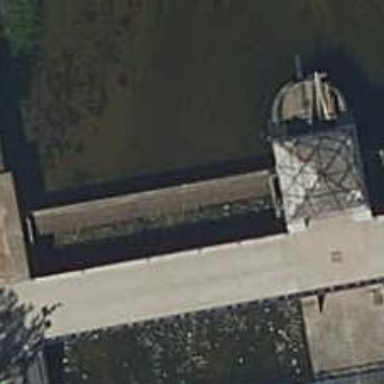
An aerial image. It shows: Lock gate along waterway.